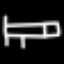
Label: bed